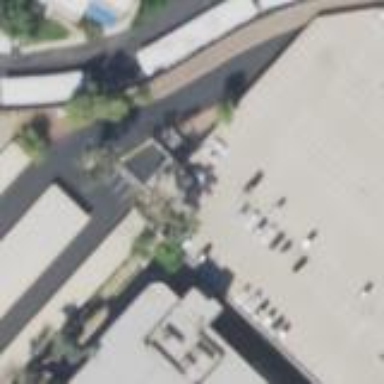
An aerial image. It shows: Carports parking area.